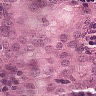
Metastatic tissue present: yes